Interaction volume radius: 10 \u00c5
Interaction volume height: 40 \u00c5
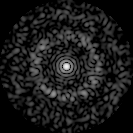
Disorder parameter: 0.8166